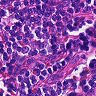
Metastatic tissue present: no